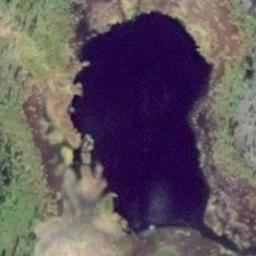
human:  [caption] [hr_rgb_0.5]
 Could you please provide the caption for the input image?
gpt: There are many trees beside the lake .

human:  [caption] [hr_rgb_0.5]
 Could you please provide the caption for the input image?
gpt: The lake lies in the dense forest and the water is dark blue .

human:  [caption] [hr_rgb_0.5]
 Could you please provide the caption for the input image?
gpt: There is an irregular blue lake on the ground with green vegetation .

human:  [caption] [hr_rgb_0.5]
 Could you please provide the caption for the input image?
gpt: There are several small lakes in the picture .

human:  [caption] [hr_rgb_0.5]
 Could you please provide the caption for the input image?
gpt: There are green meadows and bare land around the blue lake .